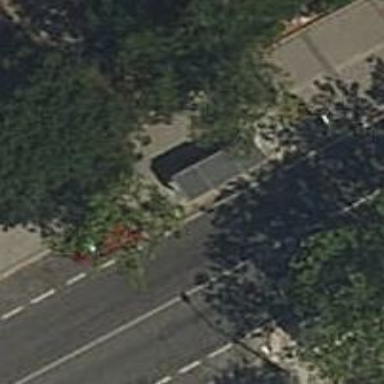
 serving as platform for public transportation."